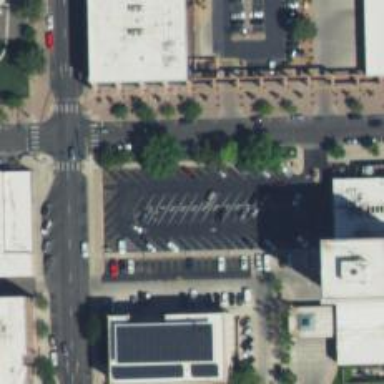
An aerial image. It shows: Parking space is available.